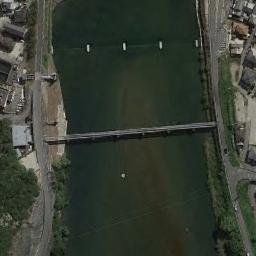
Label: bridge